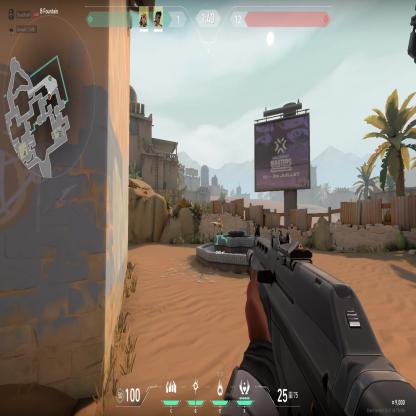
Label: teammate